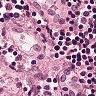
Metastatic tissue present: no